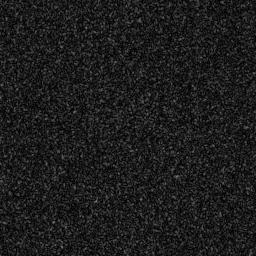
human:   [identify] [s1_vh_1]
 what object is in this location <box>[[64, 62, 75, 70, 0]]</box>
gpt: <ref>1 medium ship at the center</ref>

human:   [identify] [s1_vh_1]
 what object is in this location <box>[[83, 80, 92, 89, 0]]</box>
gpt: <ref>1 medium ship at the bottom right</ref>